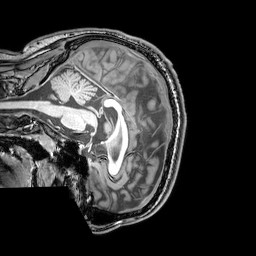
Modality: T1w
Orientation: sagittal
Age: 26
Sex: male
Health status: healthy
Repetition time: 0.081 s
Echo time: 0.037 s